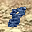
Label: 8